Question:
How can I make a graph like that? Thank you.
If I have two dataframes like this <URL>, and their topics are the same.
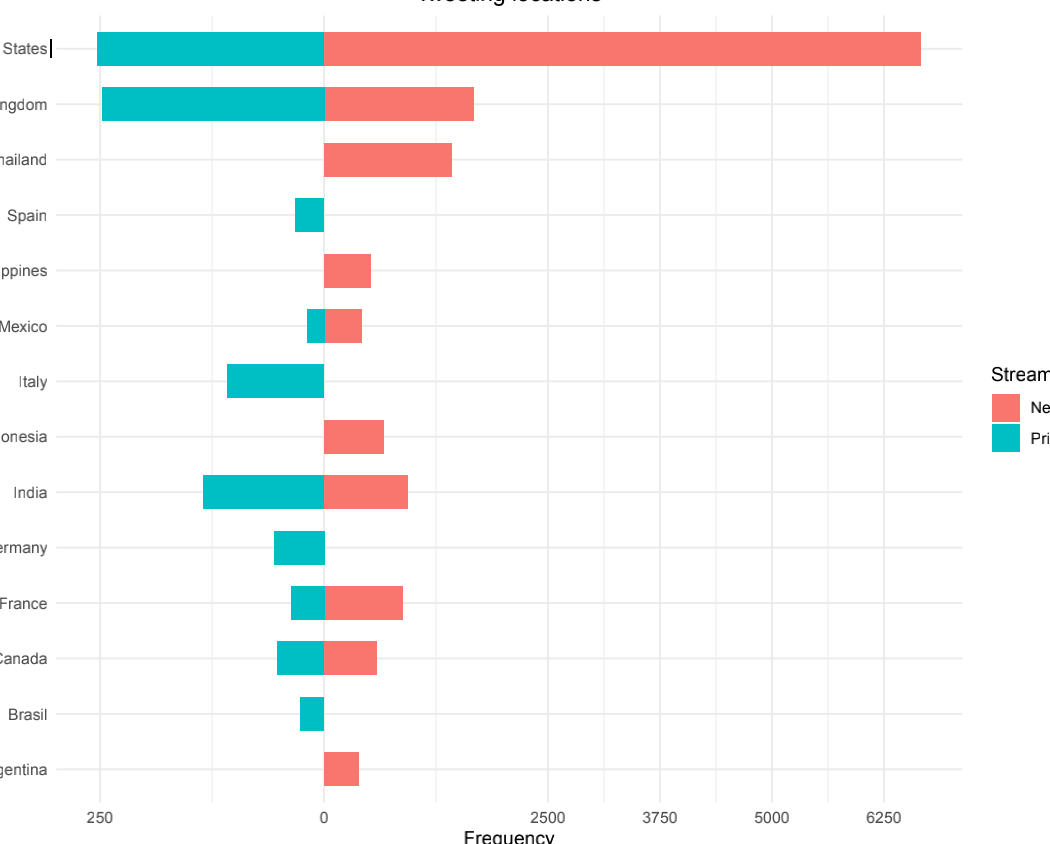
Answer: You could do something like this:
'''
library(ggplot2)
df <- data.frame(Frequency = c(300, 0, 600, 900, 0, 1000, 700,
0, 300, 400, 0, 1400, 1600, 6500,
0, -250, -500, -400, -600, -1300,
0, -1150, -100, 0, -200, 0, -2500,
-2500),
Stream = rep(c("Ne", "Pri"), each = 14),
country = c("Argentina", "Brazil", "Canada",
"France", "Germany", "India",
"Indonesia", "Italy", "Mexico",
"Phillipines", "Spain", "Thailand",
"United Kingdom", "United States"))
ggplot(df, aes(Frequency, country, fill = Stream)) +
geom_col(width = 0.6) +
labs(y = "") +
scale_x_continuous(breaks = c(-2500, 0, 2500, 3750, 5000, 6250),
labels =c(250, 0, 2500, 3750, 5000, 6250),
limits = c(-2600, 7000)) +
theme_bw() +
theme(panel.border = element_blank())
'''
<URL>
---
If I have two data frames like this:
'''
df1 <- data.frame(topic = c("design", "game", "hardware", "price"),
n = c(80, 1695, 29, 53))
df1
#> topic n
#> 1 design 80
#> 2 game 1695
#> 3 hardware 29
#> 4 price 53
df2 <- data.frame(topic = c("design", "game", "hardware", "price"),
n = c(400, 1235, 290, 107))
df2
#> topic n
#> 1 design 400
#> 2 game 1235
#> 3 hardware 290
#> 4 price 107
'''
Then I can simply 'rbind' them together, negating the 'n' column on 'df2' first and adding a column to show which data frame each value came from:
'''
df3 <- rbind(df1, within(df2, n <- -n))
df3$origin <- rep(c("df1", "df2"), each = nrow(df1))
'''
And when I plot, I add 'abs' as a labeller in 'scale_x_continuous to remove the negative symbols on the left half of the plot.
'''
ggplot(df3, aes(n, topic, fill = origin)) +
geom_col() +
scale_x_continuous(labels = abs)
'''